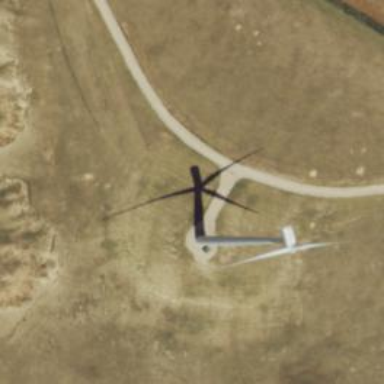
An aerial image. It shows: Wind generator powered by horizontal axis wind turbine.